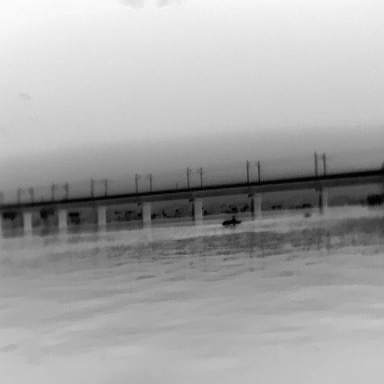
There are two objects shown in the infrared image, including a warship, and a canoe.